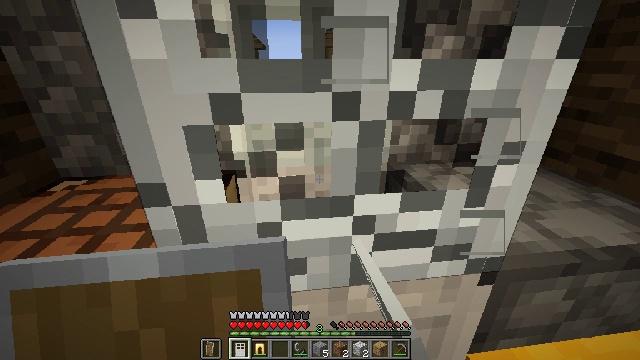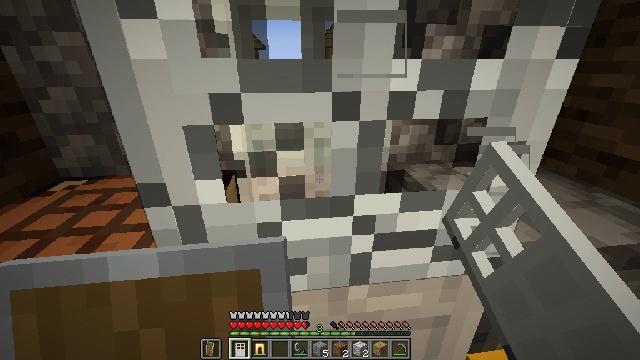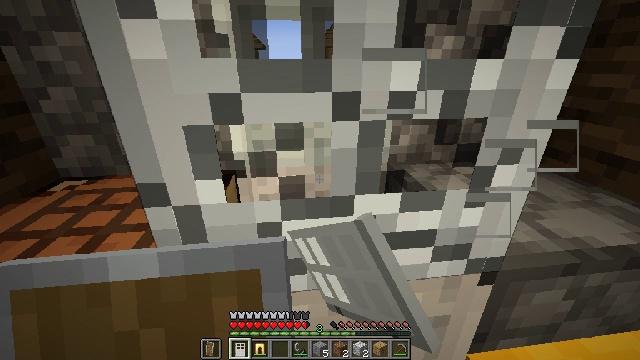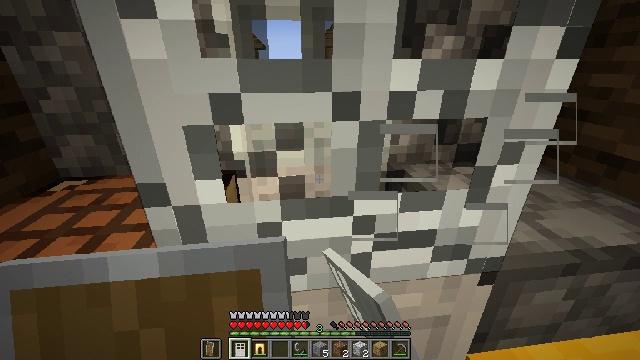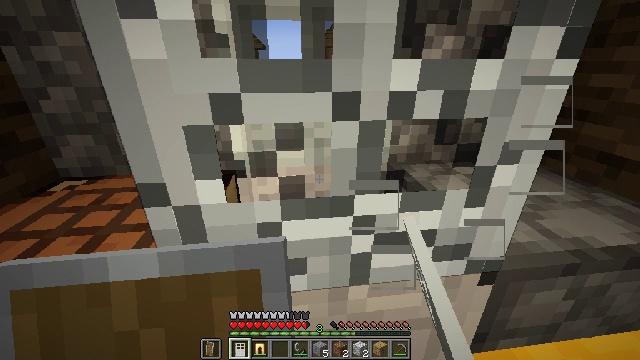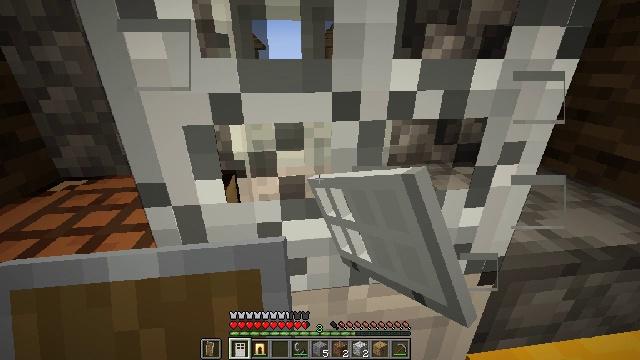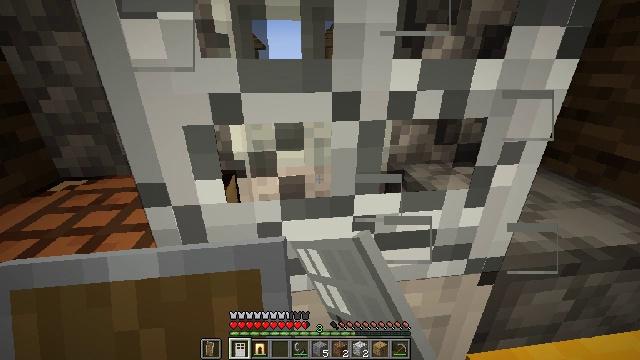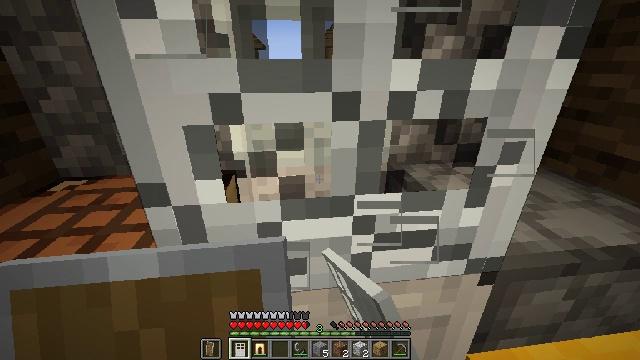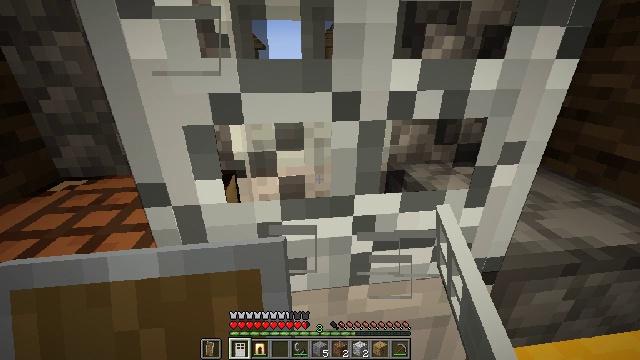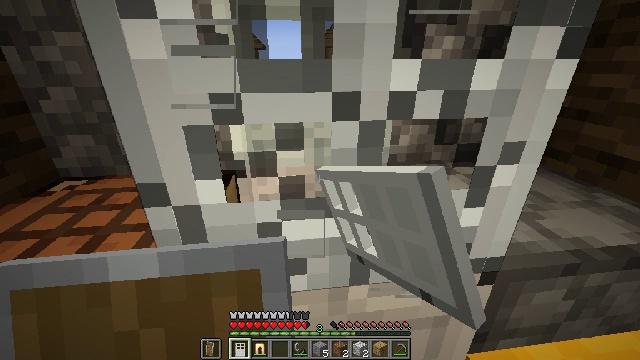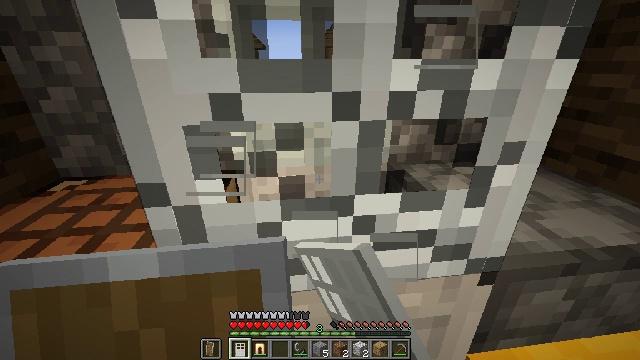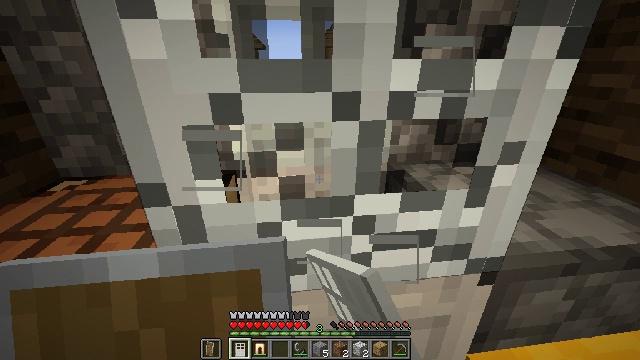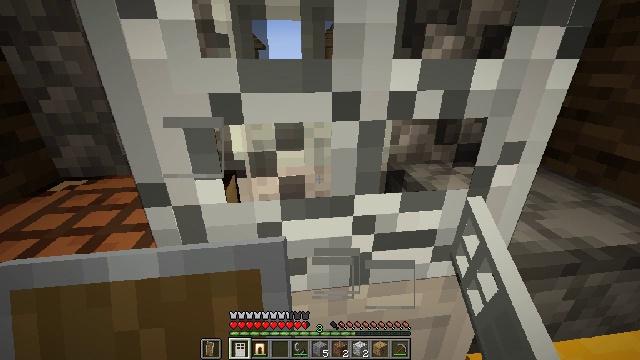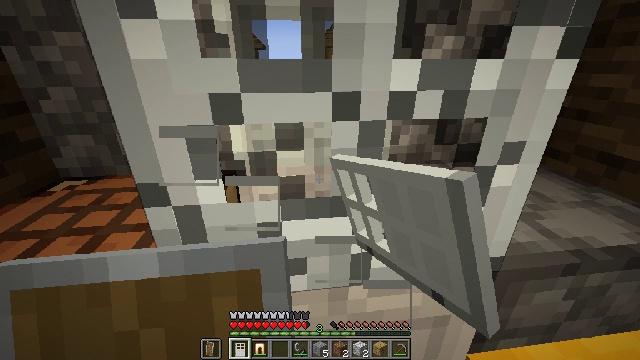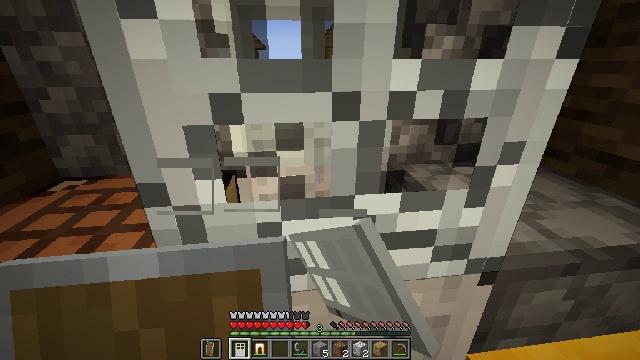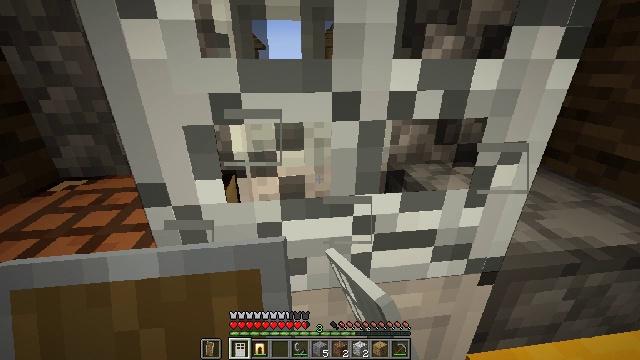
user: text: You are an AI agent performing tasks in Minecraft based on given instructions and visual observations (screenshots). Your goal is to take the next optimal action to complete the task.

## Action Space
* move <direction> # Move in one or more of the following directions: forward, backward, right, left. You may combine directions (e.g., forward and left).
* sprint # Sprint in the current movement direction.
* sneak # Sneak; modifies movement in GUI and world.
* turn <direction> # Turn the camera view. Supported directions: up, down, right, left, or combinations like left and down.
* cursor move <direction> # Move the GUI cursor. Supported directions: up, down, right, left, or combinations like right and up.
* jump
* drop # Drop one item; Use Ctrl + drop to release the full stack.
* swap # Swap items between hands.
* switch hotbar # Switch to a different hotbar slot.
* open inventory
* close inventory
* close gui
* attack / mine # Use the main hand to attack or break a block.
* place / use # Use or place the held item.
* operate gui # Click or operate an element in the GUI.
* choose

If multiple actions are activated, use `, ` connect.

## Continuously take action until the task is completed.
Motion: motion action
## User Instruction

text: Utilize the crafting table to craft a heavy weighted pressure plate.
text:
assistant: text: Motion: attack / mine
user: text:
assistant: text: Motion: attack / mine
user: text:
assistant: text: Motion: attack / mine
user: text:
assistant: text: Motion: attack / mine
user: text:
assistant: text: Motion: attack / mine
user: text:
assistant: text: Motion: attack / mine
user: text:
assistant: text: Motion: attack / mine
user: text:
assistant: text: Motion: attack / mine
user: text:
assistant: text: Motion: attack / mine
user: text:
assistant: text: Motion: attack / mine
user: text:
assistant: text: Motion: attack / mine
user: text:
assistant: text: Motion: attack / mine
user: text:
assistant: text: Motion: attack / mine
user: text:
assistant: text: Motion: attack / mine
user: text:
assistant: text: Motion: attack / mine
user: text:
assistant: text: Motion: attack / mine
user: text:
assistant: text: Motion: attack / mine
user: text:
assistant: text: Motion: attack / mine
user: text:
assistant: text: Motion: attack / mine
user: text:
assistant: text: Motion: attack / mine
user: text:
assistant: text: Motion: attack / mine
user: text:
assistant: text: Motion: attack / mine
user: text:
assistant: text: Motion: attack / mine
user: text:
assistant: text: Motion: attack / mine
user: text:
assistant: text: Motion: attack / mine
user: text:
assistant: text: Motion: attack / mine
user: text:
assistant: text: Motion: attack / mine
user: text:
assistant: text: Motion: attack / mine
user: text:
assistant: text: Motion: attack / mine
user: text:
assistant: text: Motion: attack / mine